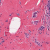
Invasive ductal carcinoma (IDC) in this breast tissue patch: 0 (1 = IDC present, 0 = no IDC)